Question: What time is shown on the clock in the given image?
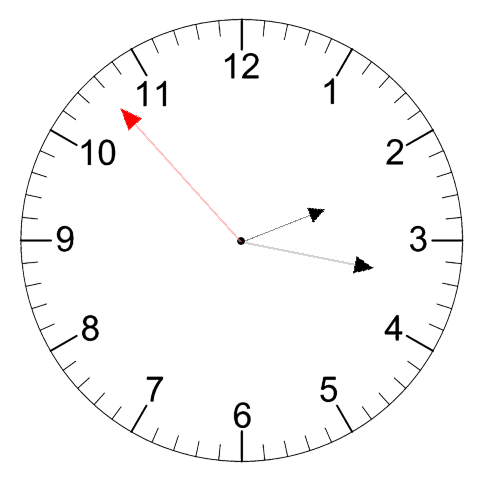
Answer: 02:16:53